Question: I need to have a MapView that with all the gestures disabled. It's basically just for a little view in a fragment that when you press on it, it goes to a LocationPickerFragment. I don't think I'm doing it in the right way or neither the recommended way (as isn't working), but maybe you could give me a clue? I want to disable all the google maps stuff and add to the MapView an OnClickListener or other listener that allow me to execute some code when the user presses on the MapView.

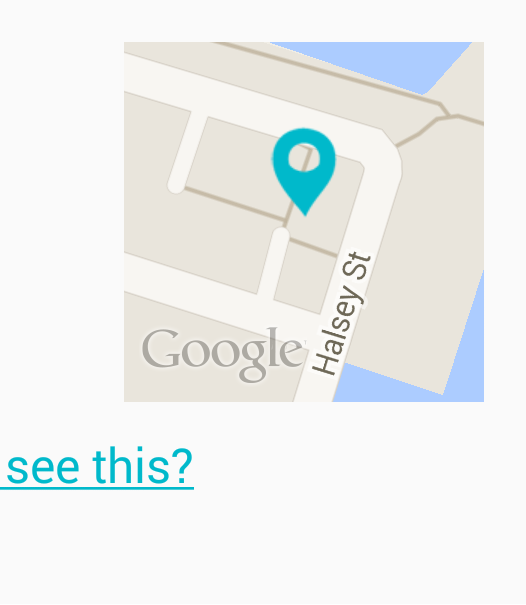
Answer: To learn how to disable gesture, you can read <URL>
For example, To disable rotate gestures, you do
'''
myMap.getUiSettings().setRotateGesturesEnabled(false); // Care to use getUiSettings(), not getUiSetting()
'''
OnClickListerner can be read <URL>. It is called when the user makes a tap gesture on the map, but only if none of the overlays of the map handled the gesture.
'''
onMapClick(LatLng point)
'''